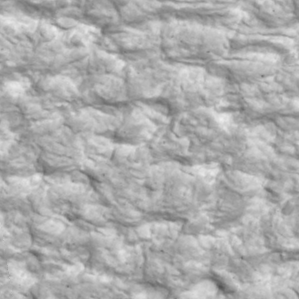
Label: non_frost